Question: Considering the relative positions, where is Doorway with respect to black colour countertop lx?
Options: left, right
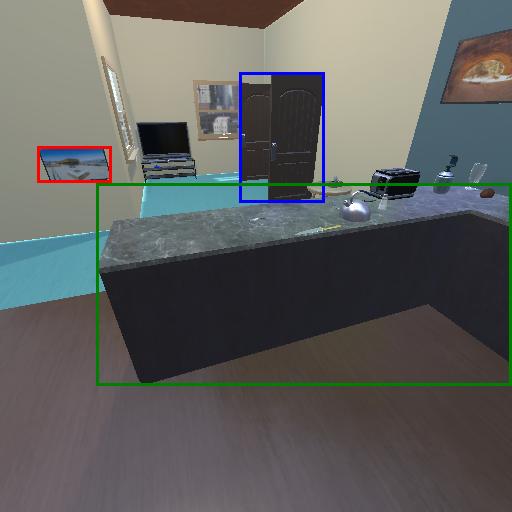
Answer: left